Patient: sex M, age 56
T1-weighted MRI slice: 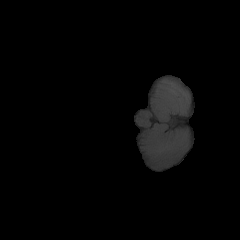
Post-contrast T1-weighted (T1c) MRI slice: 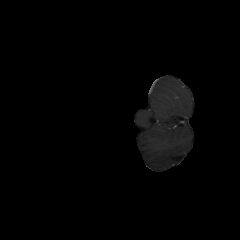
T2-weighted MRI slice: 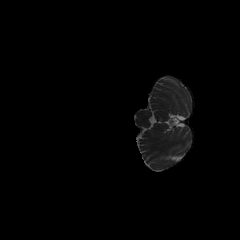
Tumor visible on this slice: no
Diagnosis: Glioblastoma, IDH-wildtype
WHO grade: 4